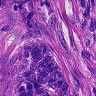
Metastatic tissue present: yes